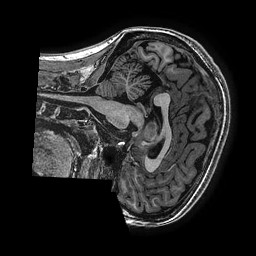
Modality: T1w
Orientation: sagittal
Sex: female
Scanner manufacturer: ge
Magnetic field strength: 3 T
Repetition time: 0.007644 s
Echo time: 0.003468 s